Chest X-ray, AP view. Patient: 62 years old, sex F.
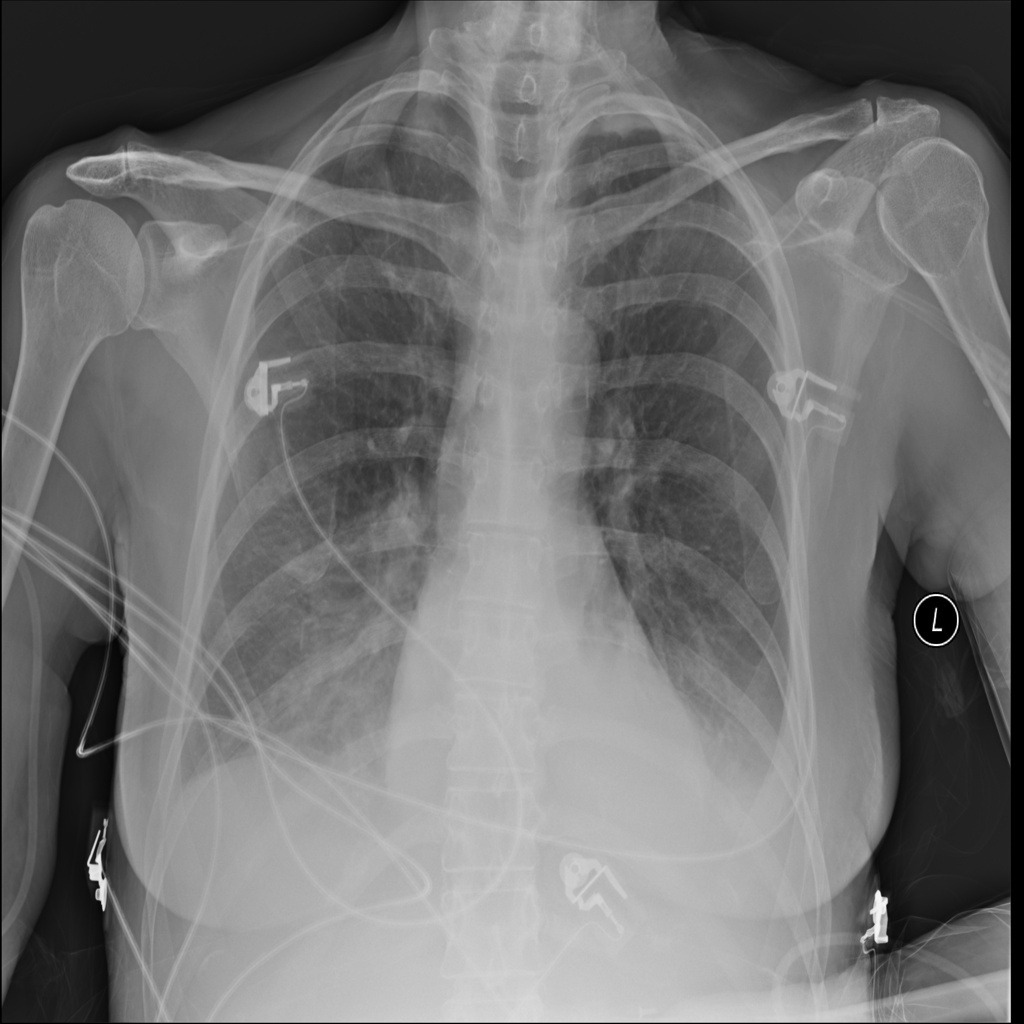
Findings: Atelectasis, Effusion, Infiltration